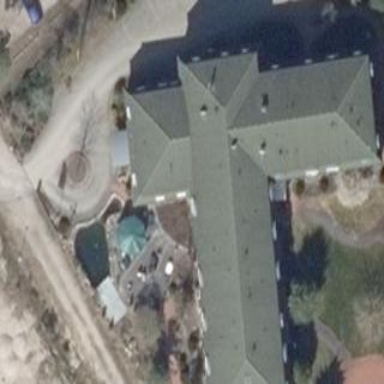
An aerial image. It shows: Residential building with hipped roof.